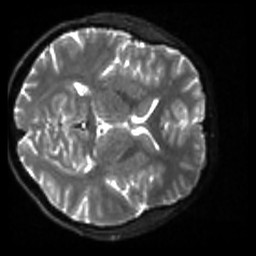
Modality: sbref
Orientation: axial
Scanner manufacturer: siemens
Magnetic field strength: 3 T
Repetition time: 4 s
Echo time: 0.0594 s